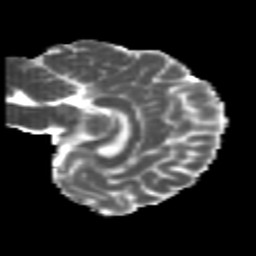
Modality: MD
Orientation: sagittal
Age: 20
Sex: female
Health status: healthy
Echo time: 0.074 s